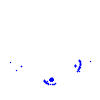
Particle: kaon